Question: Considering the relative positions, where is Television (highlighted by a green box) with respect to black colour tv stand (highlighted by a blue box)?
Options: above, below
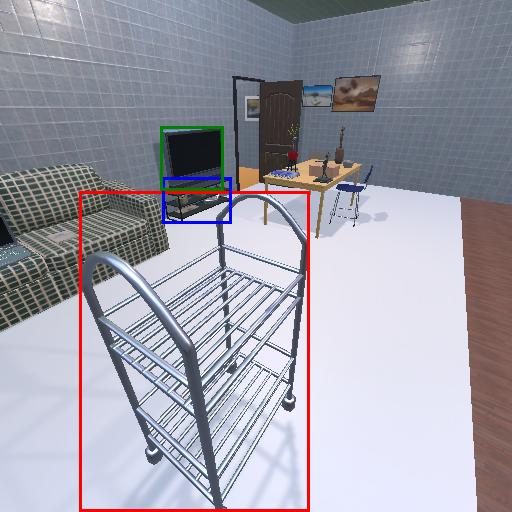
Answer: above